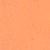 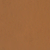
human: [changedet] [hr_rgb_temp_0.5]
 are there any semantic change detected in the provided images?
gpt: No difference in this area.